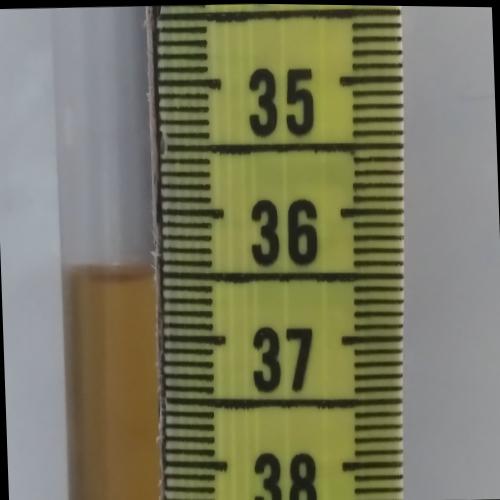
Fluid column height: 36.5 cm